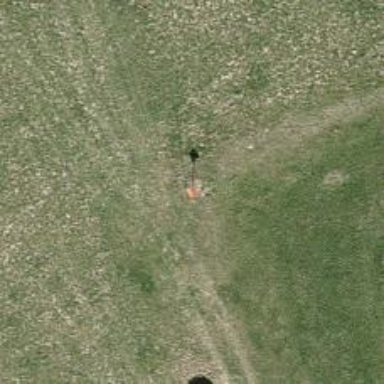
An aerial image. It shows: Pole supporting roof covering pipeline marker.